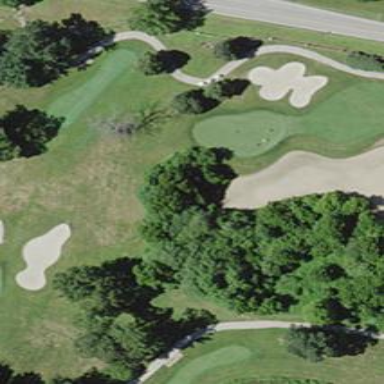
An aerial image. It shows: View of golf hole.